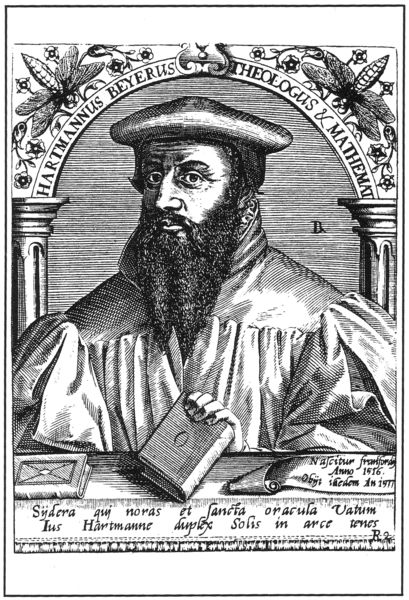
Titel: Bildnis des Hartmann Beyer
Künstler: Johann Theodor de Bry
Institution: (Seriendruck)
Schlagwörter: blätter, hand, mann, umhang, blume, blumen, finger, hut, mund, nase, profil, stirn, säule, säulen, blick, blüten, tier, tiere, ornament, bart, kappe, mütze, augen, band, bibel, falten, gesicht, kragen, rahmen, bildnis, herr, portrait, porträt, kirche, gewand, haare, halbfigur, kutte, mantel, blatt, pflanzen, brustbild, kinn, renaissance, schulter, ranken, deutschland, holzschnitt, schrift, bücher, rahmung, bogen, grafik, graphik, rundbogen, columns, hat, robes, white, black, nose, robe, sleeve, inschrift, ornamente, flowers, gown, print, fliege, bienen, arkade, buch, druck, schraffur, stich, kupfer, text, woodcut, insekten, halbkreis, talar, runzeln, man, luther, schwaru, eyes, schriftrolle, scroll, gelehrter, plants, dürer, insekt, drawing, kupferstich, cap, coat, mouth, etching, sketch, beard, falter, libellen, pen, flugblatt, person, wissenschaft, lehre, human, cloak, shoulder, latein, einblattdruck, mathematik, italian, engraving, tiefdruck, schriftband, evangelisch, albrecht, reformation, eye, fingers, book, buck, martin luther, biene, wappentier, rahme, schaube, reformator, theologe, anno, forehead, mathematiker, latin, scholar, math, wespe, hartmann beyer, beyer, disputation, drugulin, hartmann, hartmannus, logus, mannä, wespen, wespenw, beyerus, pillars, moth, three quarter, blützen, pleat, 1516, harmann, oracula, mails, dragonfly, theologus, mathemat, theology, mathematician, beyereus, boooks, scrolll, thelogian